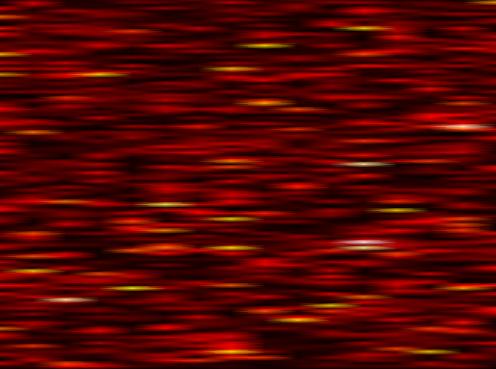
Label: UFMC